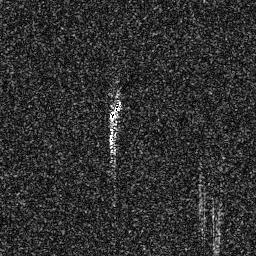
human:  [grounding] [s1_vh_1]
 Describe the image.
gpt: In the satellite image, there is  <ref>1 medium ship </ref> <box>[[40, 37, 47, 48, 0]]</box> located at center.